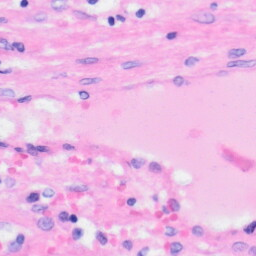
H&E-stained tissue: Liver